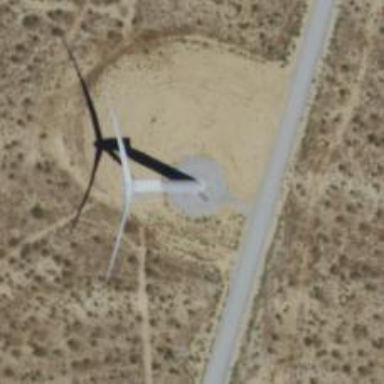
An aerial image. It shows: Wind generator with horizontal axis. The generator is wind turbine.